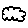
Label: cloud